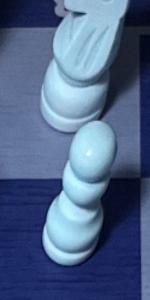
Label: Pawn_White